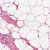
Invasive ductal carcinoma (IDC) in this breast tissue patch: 0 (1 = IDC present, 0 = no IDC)